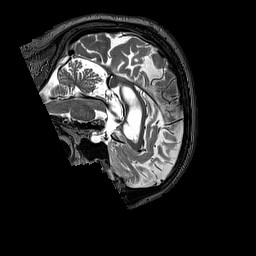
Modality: T2w
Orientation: sagittal
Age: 64
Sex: male
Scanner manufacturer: siemens
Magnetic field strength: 3 T
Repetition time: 3.2 s
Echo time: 0.567 s